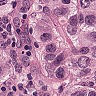
Metastatic tissue present: yes